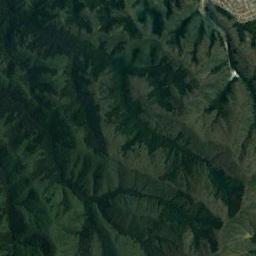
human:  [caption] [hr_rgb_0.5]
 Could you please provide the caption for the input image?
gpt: Thirty percent of the area on this mountain is covered by vegetation .

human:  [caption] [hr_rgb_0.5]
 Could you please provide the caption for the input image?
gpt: The mountain is full of green plants next to the bare land .

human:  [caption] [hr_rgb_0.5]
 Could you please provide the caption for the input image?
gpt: The folded mountain consists of a number of ridges and valleys and is covered with dense vegetation .

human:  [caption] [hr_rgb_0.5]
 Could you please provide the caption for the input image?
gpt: There is a lot of grass on the mountain .

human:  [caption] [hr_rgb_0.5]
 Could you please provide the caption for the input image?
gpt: There are many ravines on the green mountain .